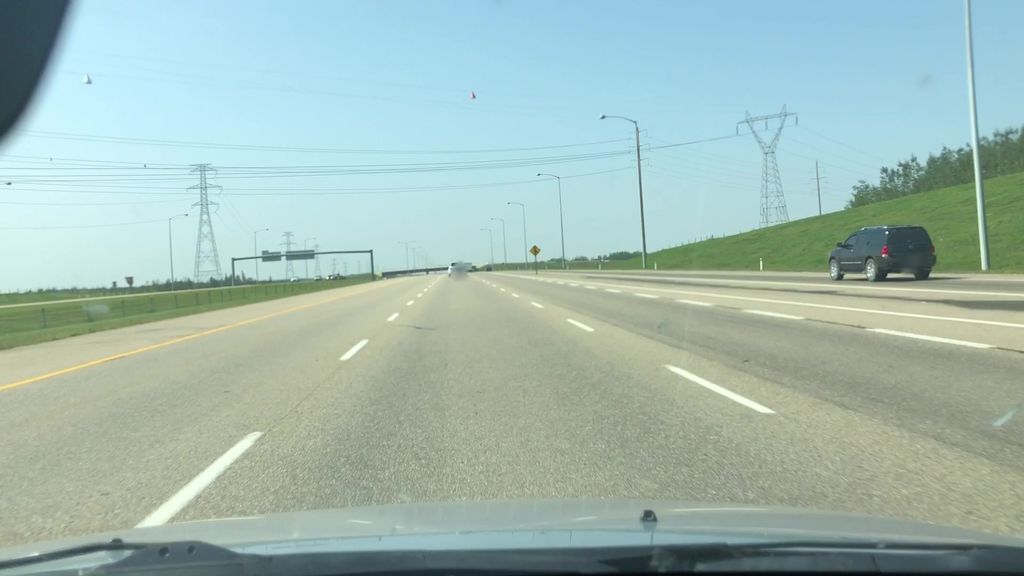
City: edmonton